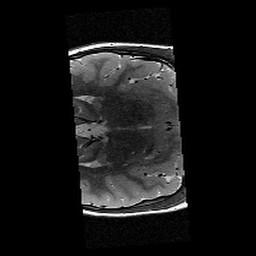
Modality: T2w
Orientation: axial
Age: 9
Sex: female
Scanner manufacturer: siemens
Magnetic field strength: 3 T
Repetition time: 9.23 s
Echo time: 0.067 s